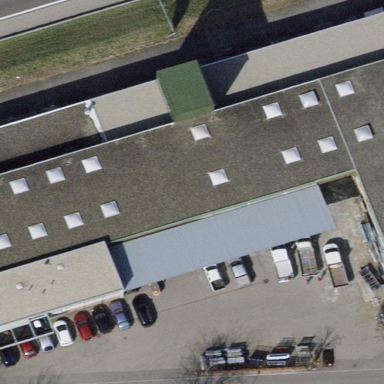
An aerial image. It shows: Industrial building.